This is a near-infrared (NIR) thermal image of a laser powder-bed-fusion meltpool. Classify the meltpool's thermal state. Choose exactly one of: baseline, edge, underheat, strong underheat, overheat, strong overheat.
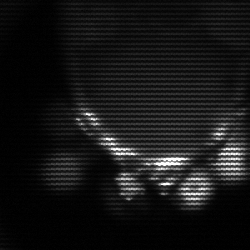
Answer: edge